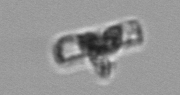
Label: Guinardia_delicatula